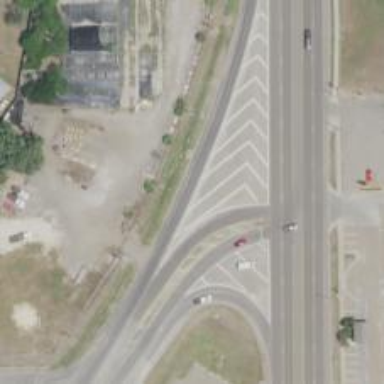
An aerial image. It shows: Primary link highway.